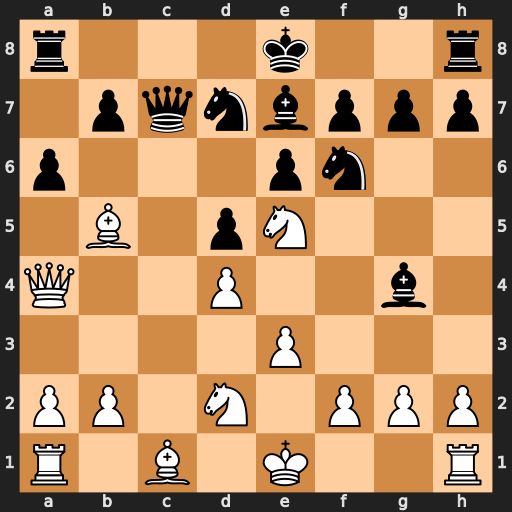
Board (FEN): r3k2r/1pqnbppp/p3pn2/1B1pN3/Q2P2b1/4P3/PP1N1PPP/R1B1K2R
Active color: w
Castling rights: KQkq
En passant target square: -
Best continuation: Bxd7+ Nxd7 Nxg4 h5 Ne5